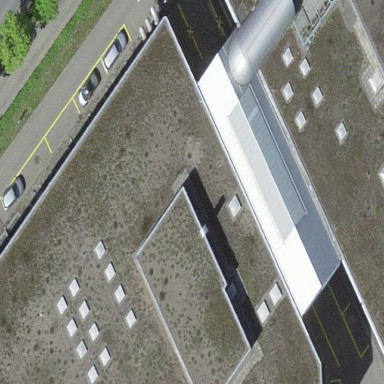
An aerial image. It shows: Commercial building.